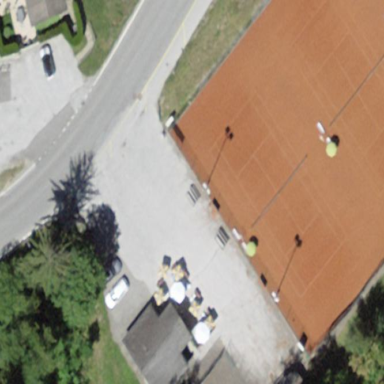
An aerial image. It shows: Clay tennis court in leisure land pitch.